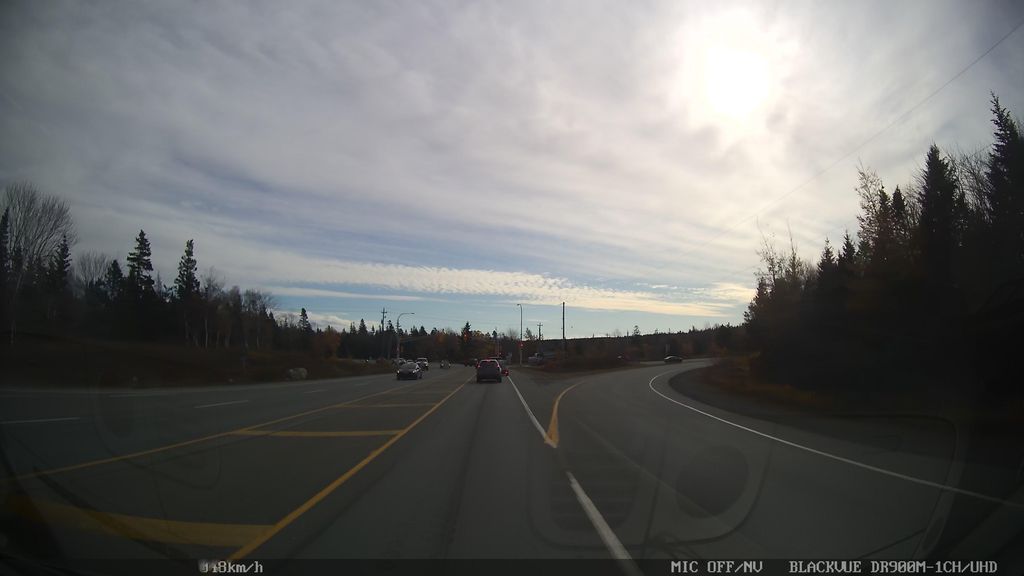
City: halifax